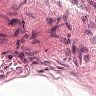
Metastatic tissue present: no